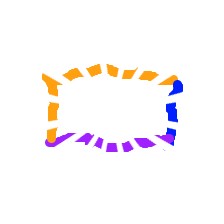
Shape: rectangle